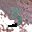
Label: 3